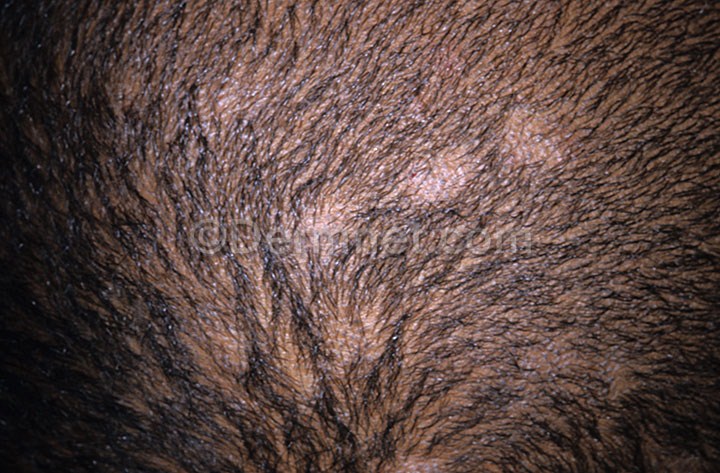
Disease: Tinea Ringworm Candidiasis and other Fungal Infections